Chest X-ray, PA view. Patient: 31 years old, sex F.
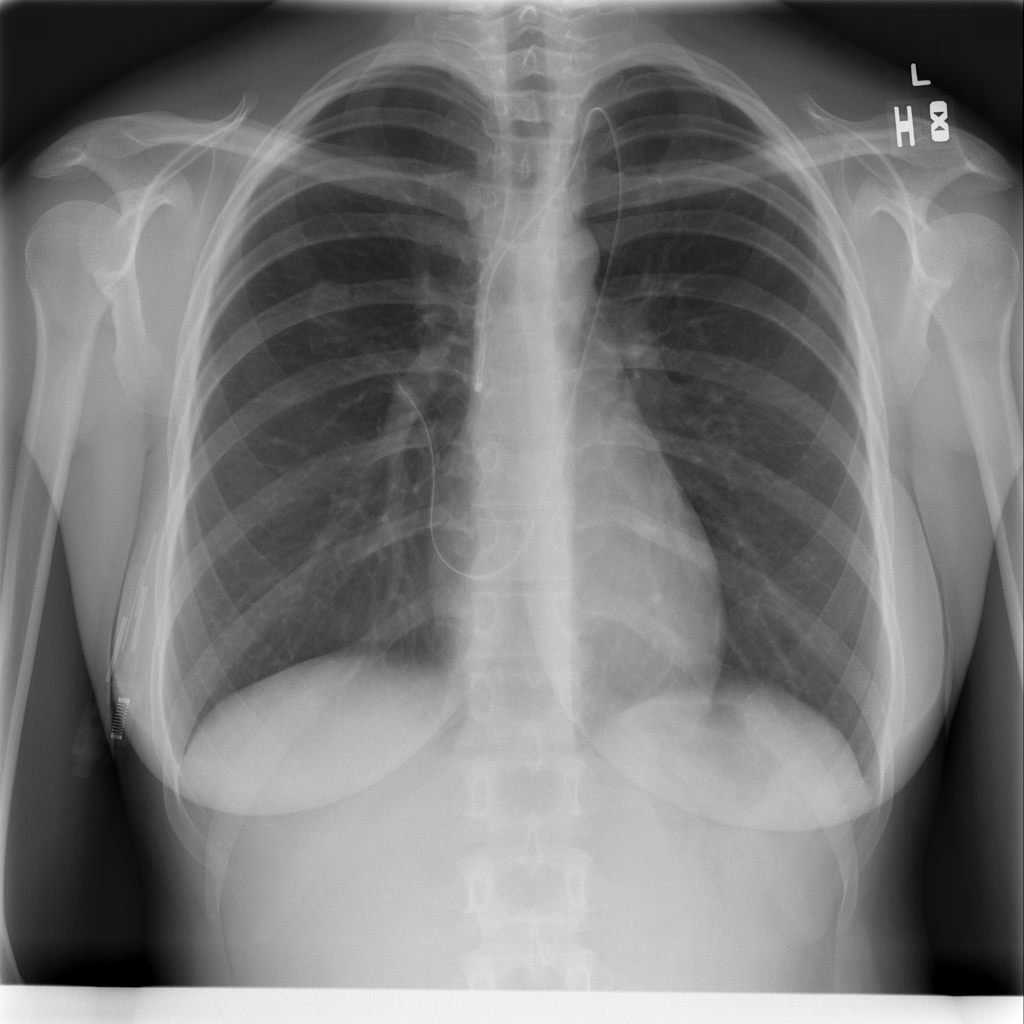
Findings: No Finding